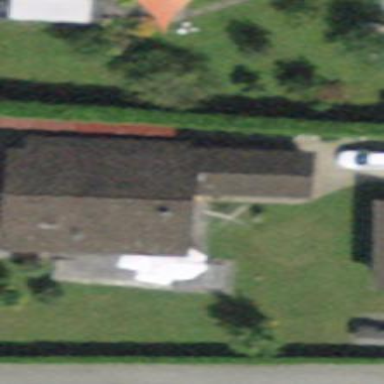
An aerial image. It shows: Detached building.